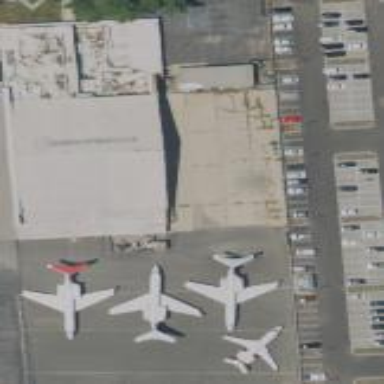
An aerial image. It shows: Building designed as airport hangar.